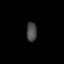
Tissue: lung
Cell type: Epithelial cells
Senescence score: 0.5956
Nuclear area (px): 192
Mean DAPI intensity: 72.953